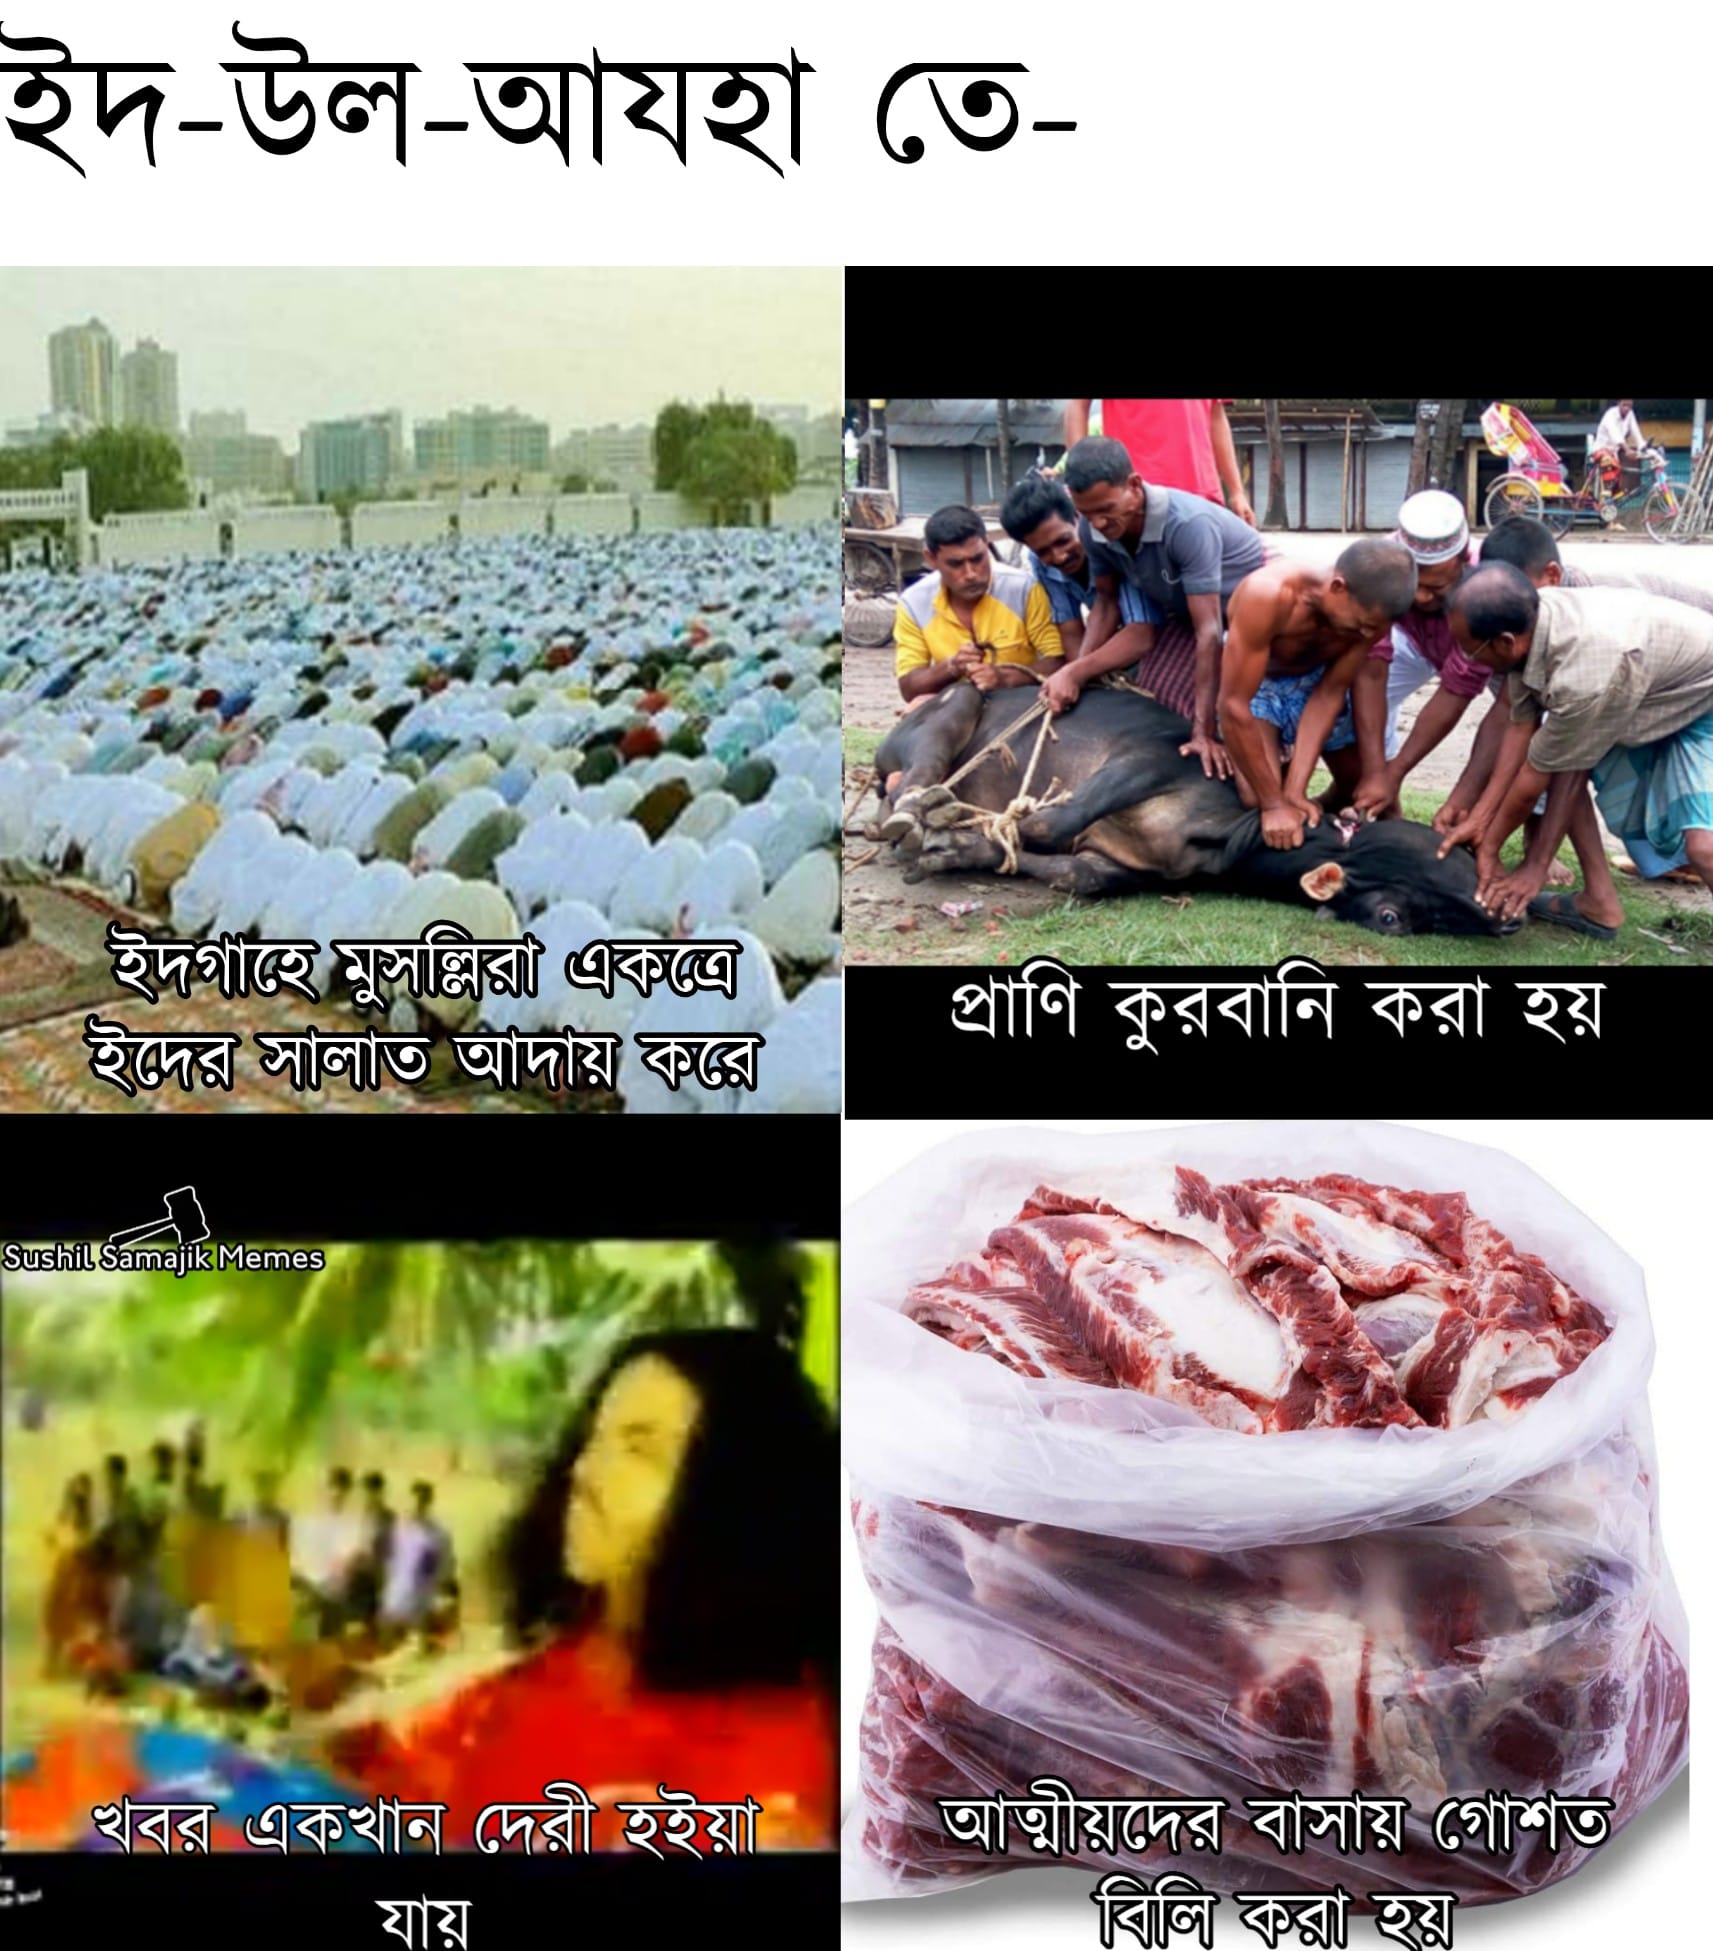
Caption: ইদ - উল - আযহা তে -      ঈদ্গাহে মুসল্লিরা একত্রে ইদের সালাত আদায় করে     প্রাণী কুরবানি করা হয়      খবর একখান দেরী হইয়া যায়     আত্নীয়দের বাসায় গোশত বিলি করা হয়
Label: non-hate